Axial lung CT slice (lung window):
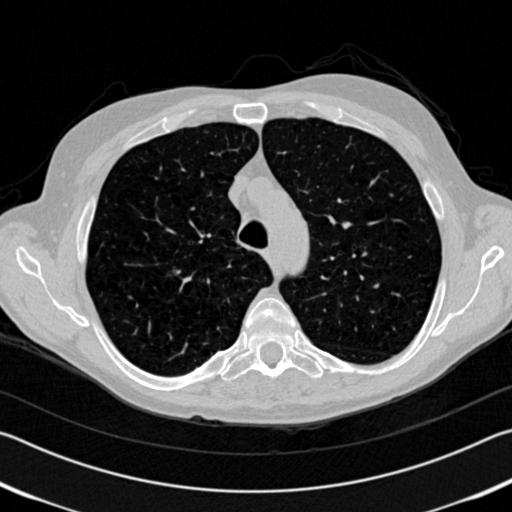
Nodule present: no